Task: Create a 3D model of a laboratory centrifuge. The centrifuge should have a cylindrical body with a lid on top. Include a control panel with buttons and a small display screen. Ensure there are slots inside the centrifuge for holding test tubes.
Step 70:
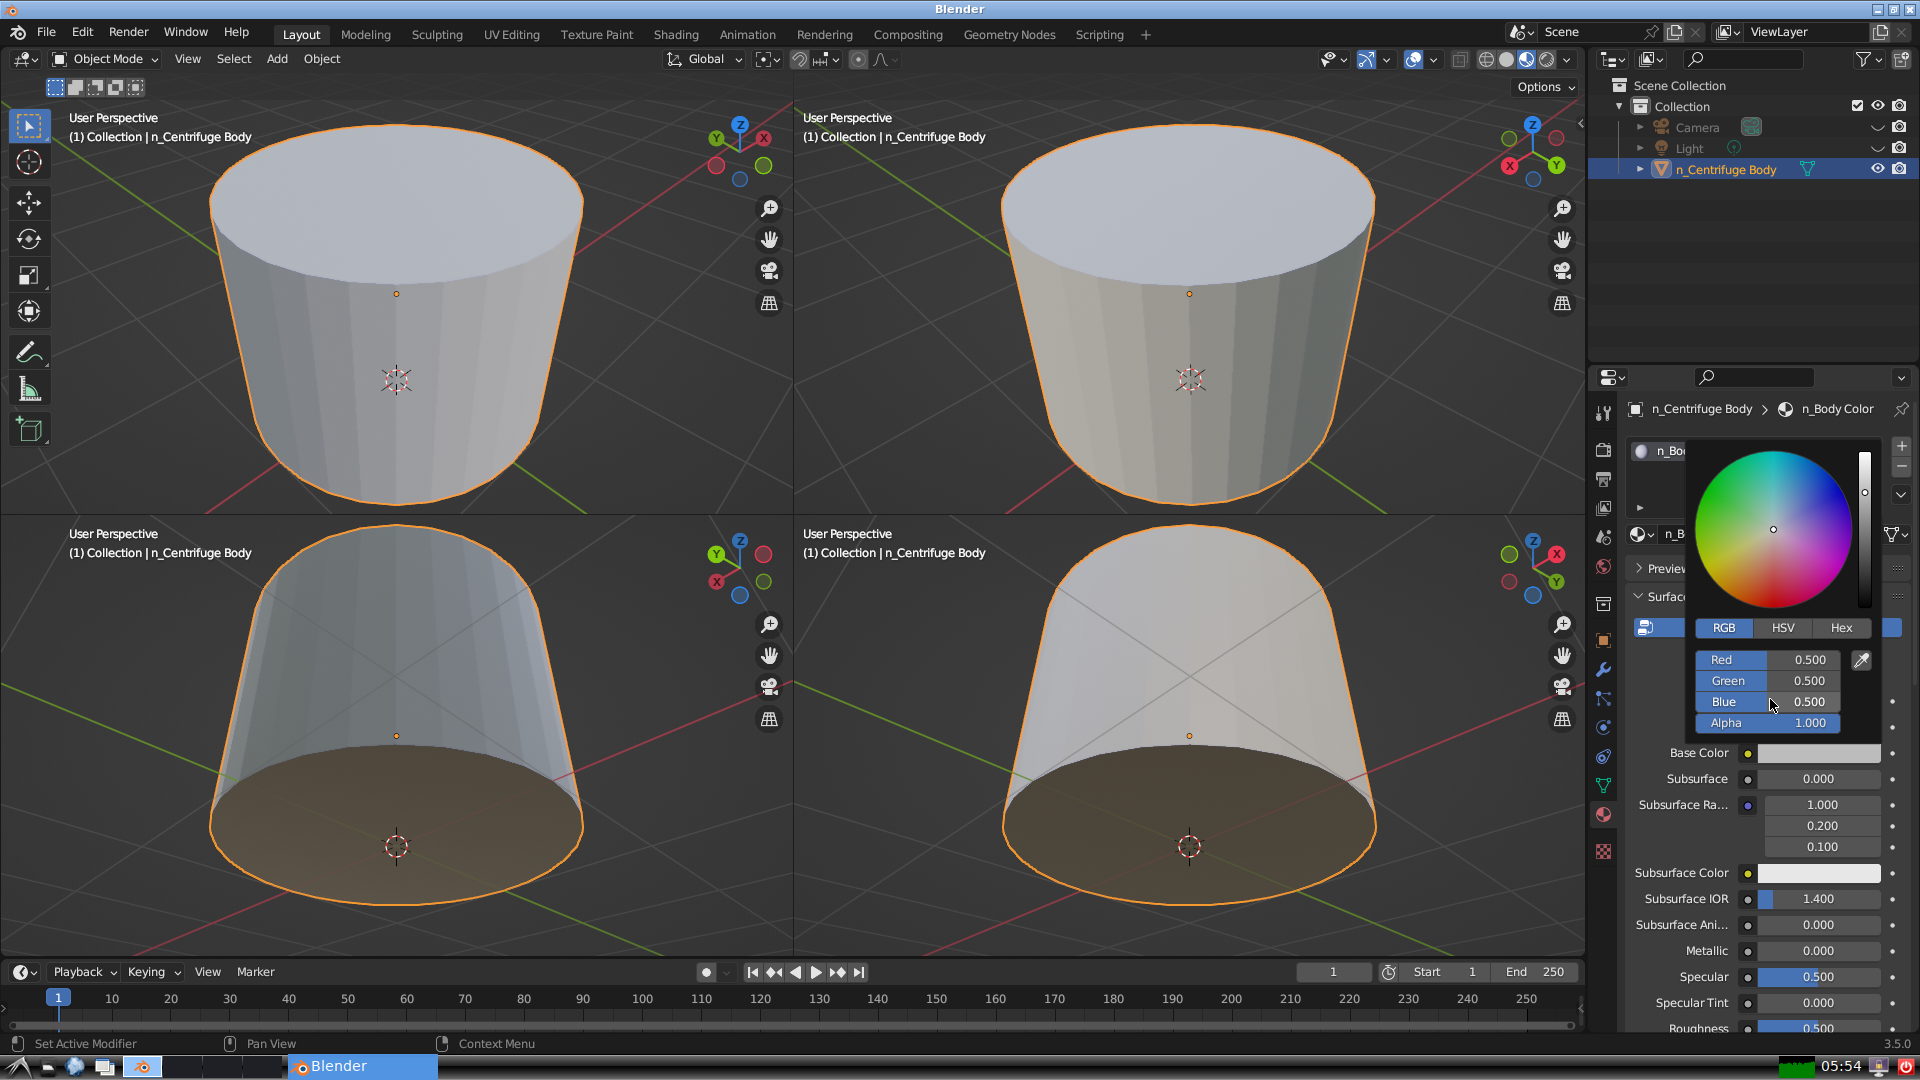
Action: {"mouse_move": [1816, 750]}